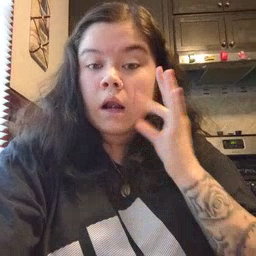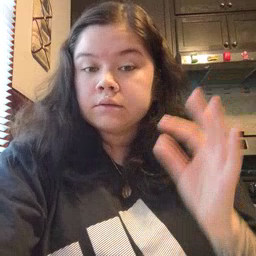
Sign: cat